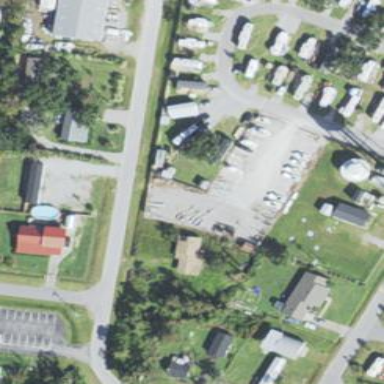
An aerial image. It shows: Boat storage area.